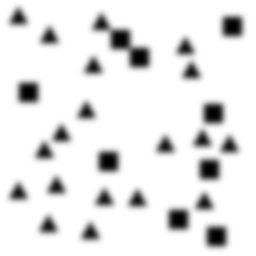
Squares: 9
Triangles: 19
Stars: 0
Total shapes: 28